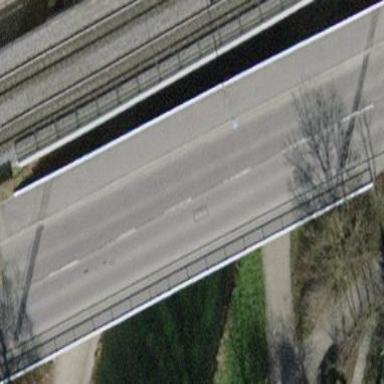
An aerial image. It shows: Man-made bridge.